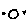
Label: moon